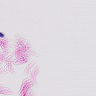
Metastatic tissue present: no